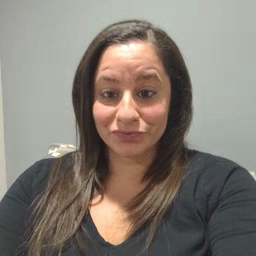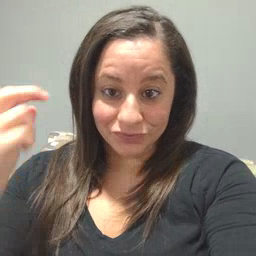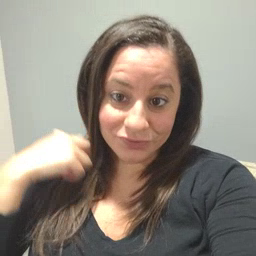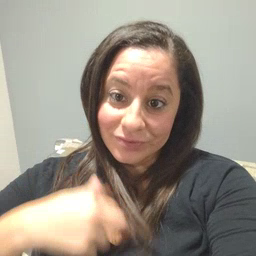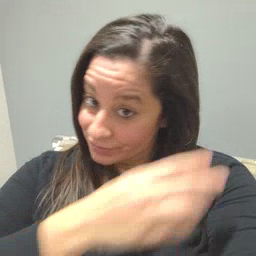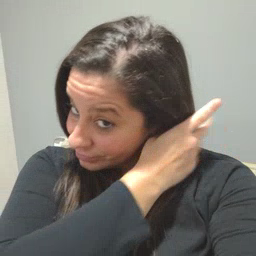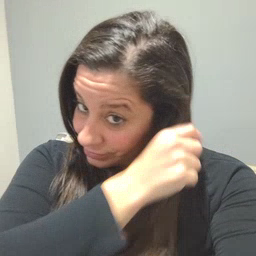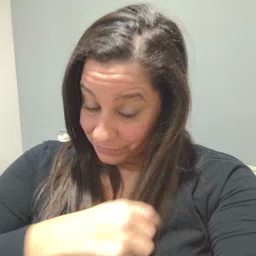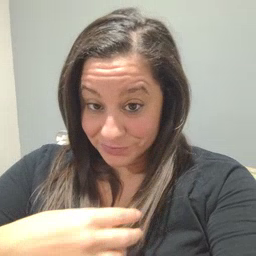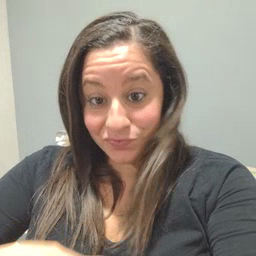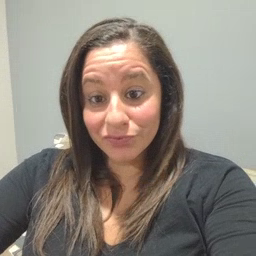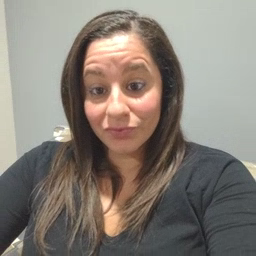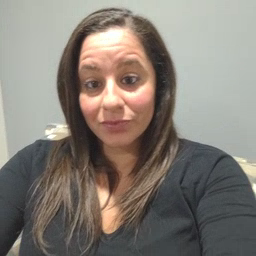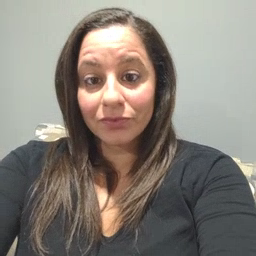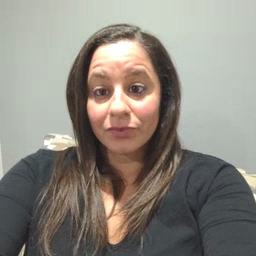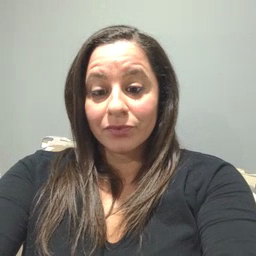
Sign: duck